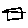
Label: house